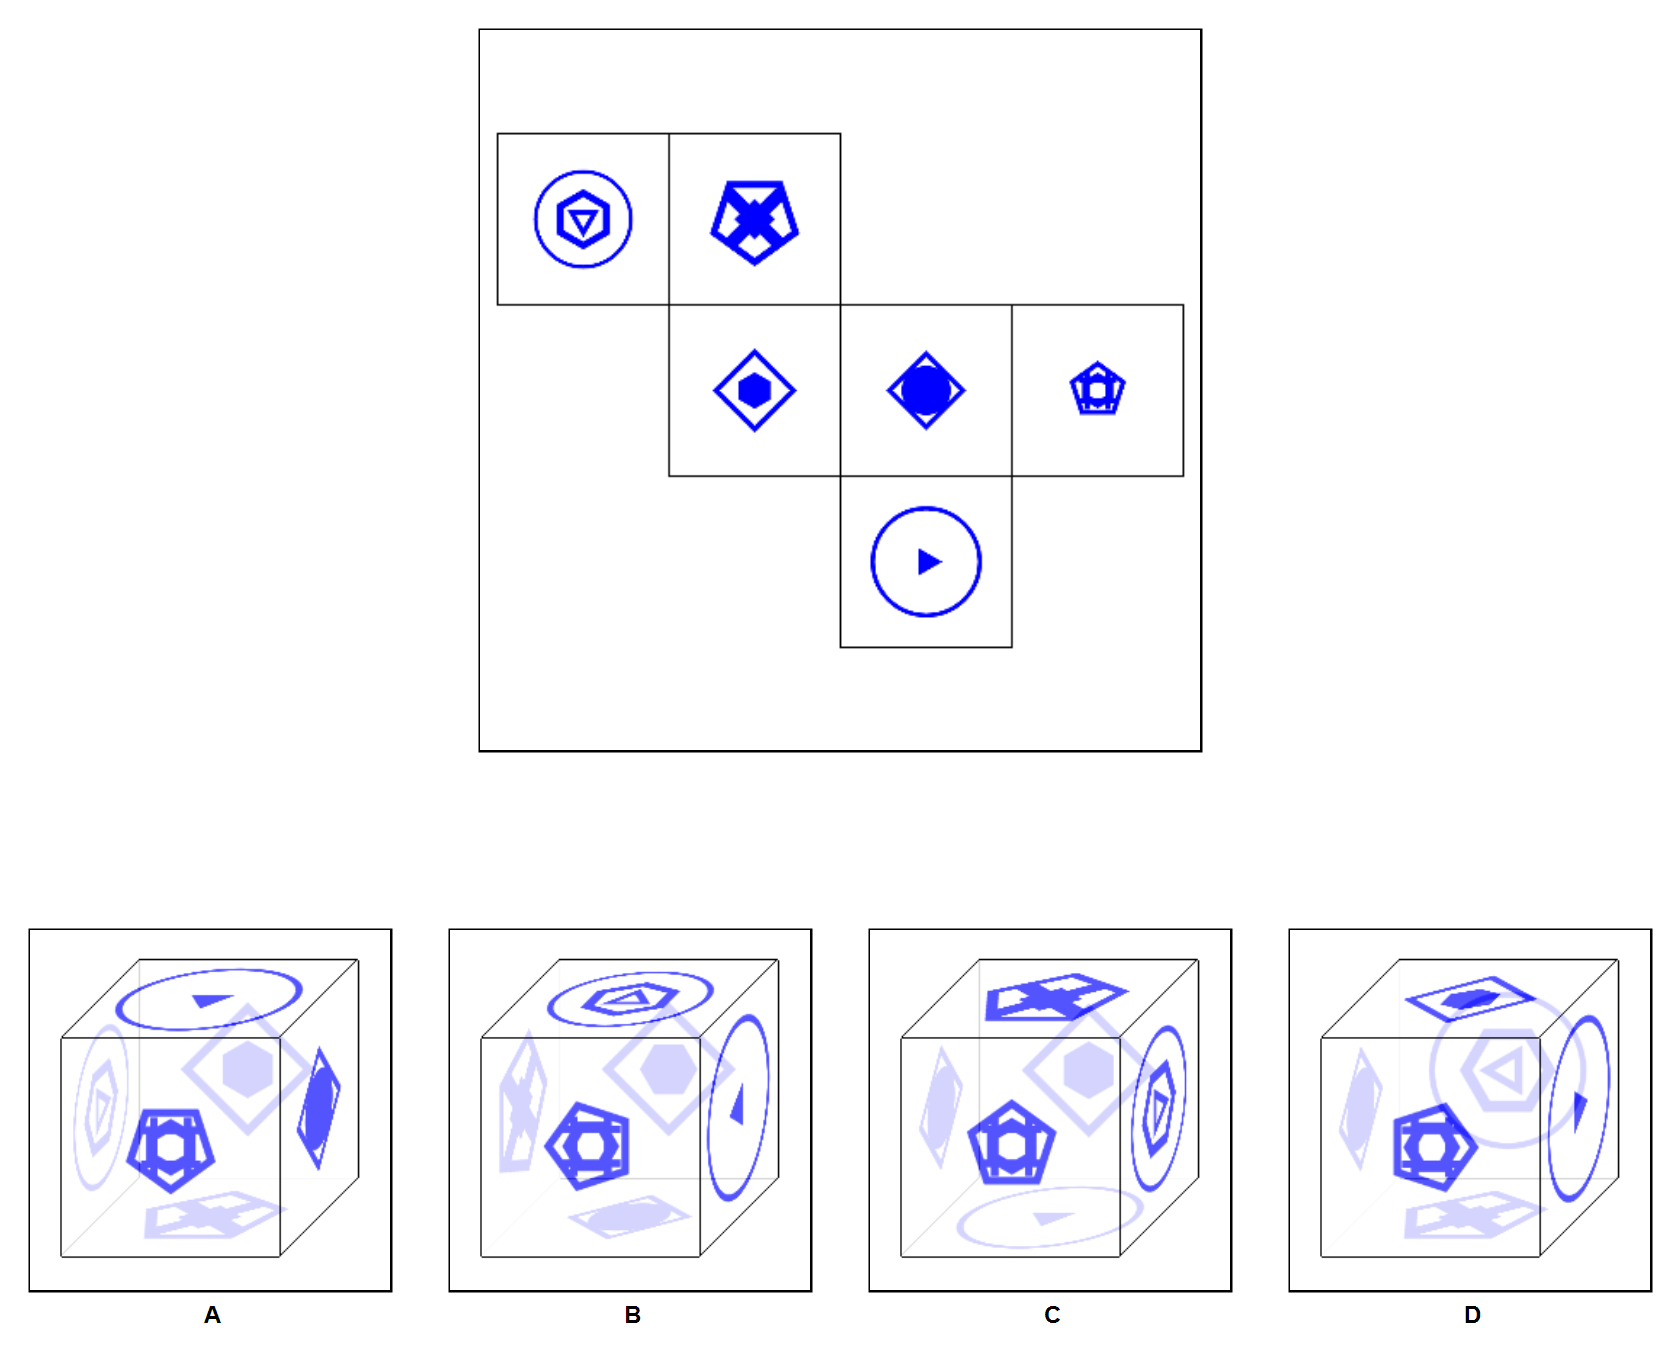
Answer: D